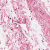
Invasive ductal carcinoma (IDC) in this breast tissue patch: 0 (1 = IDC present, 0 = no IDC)